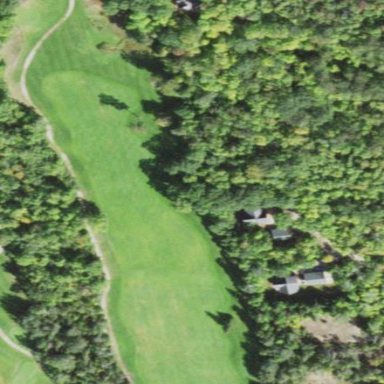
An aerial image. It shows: Rough grassy area used for golf.